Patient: sex M, age 75
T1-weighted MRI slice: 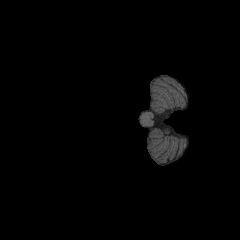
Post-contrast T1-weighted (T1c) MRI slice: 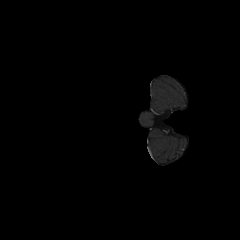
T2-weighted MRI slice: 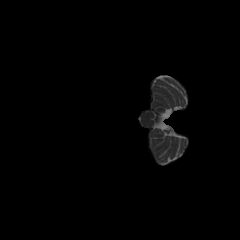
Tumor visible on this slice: no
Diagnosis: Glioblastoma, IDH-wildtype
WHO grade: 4